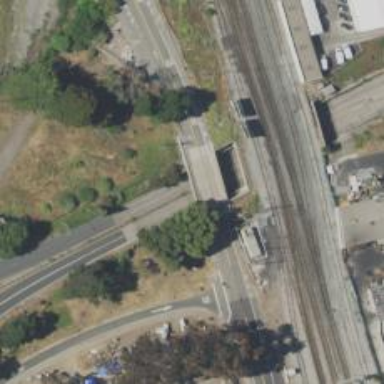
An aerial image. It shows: Railway crossover.